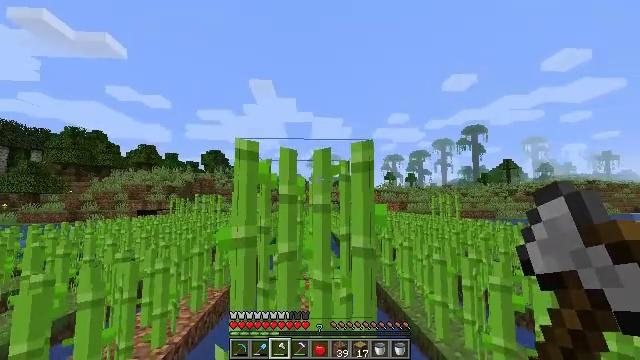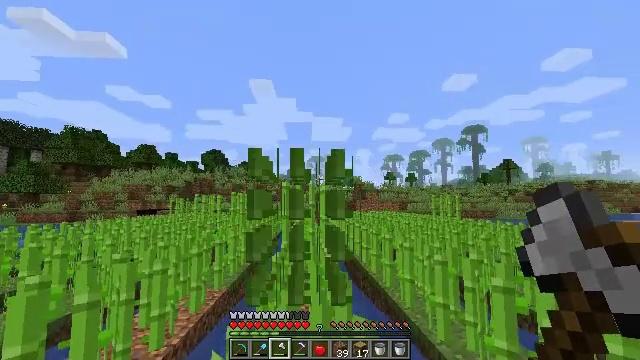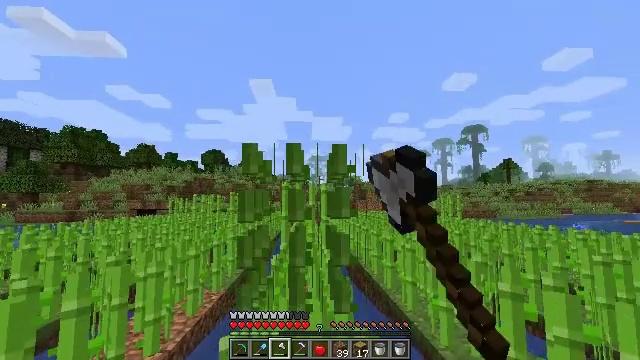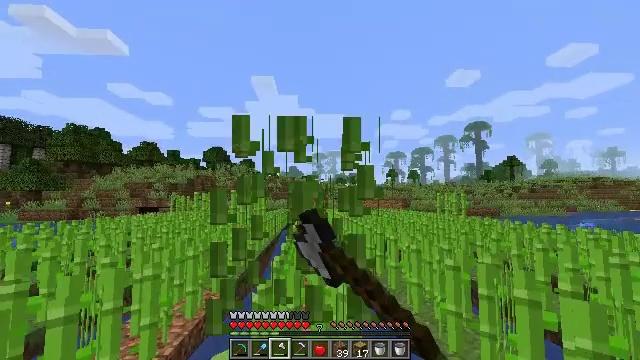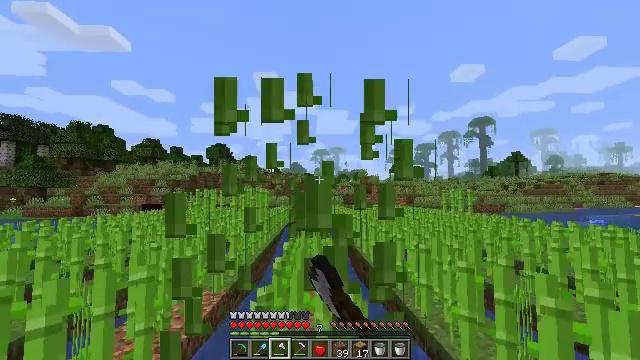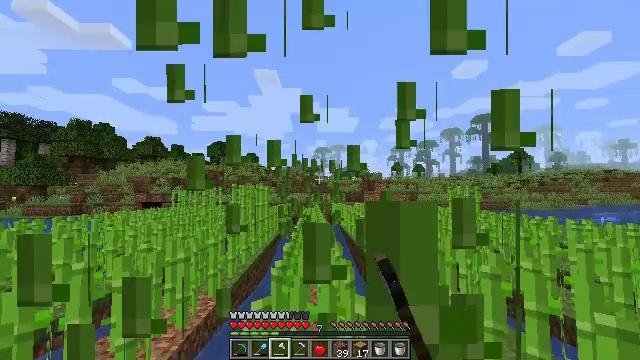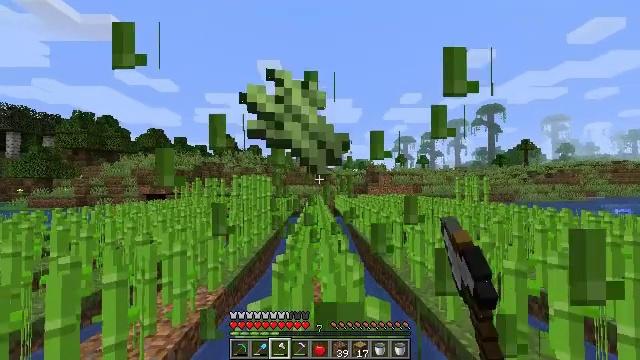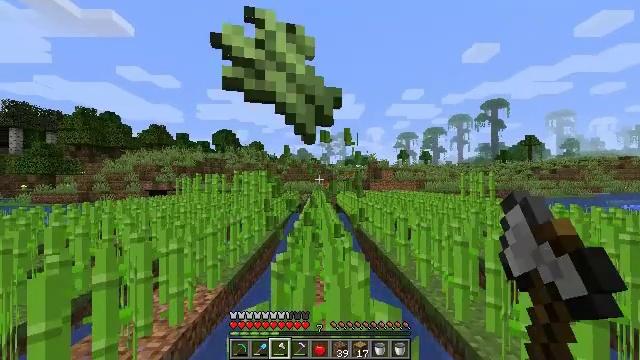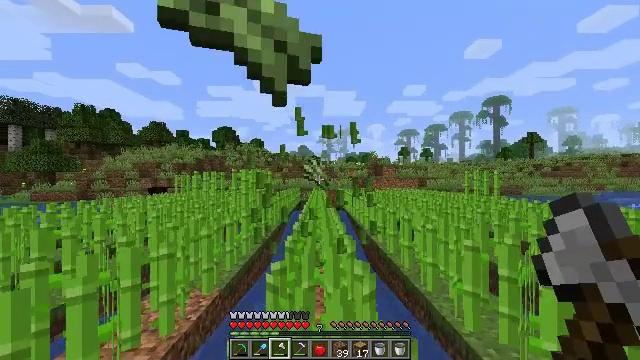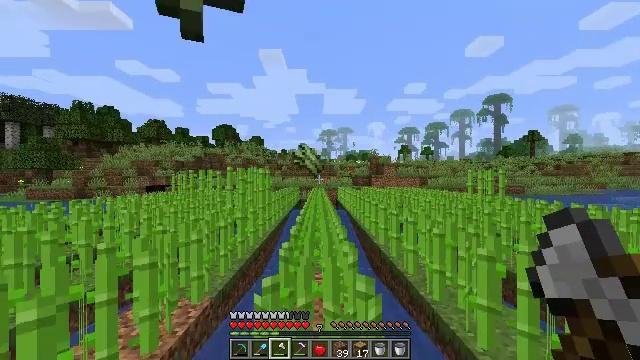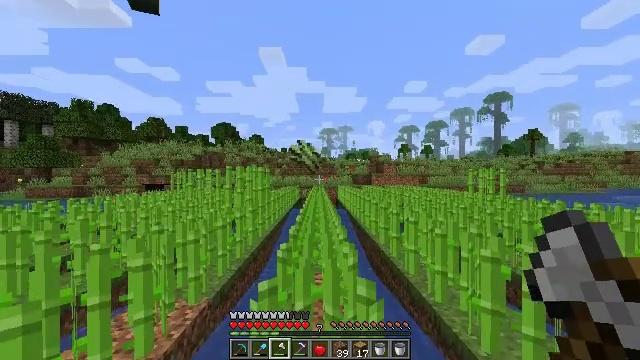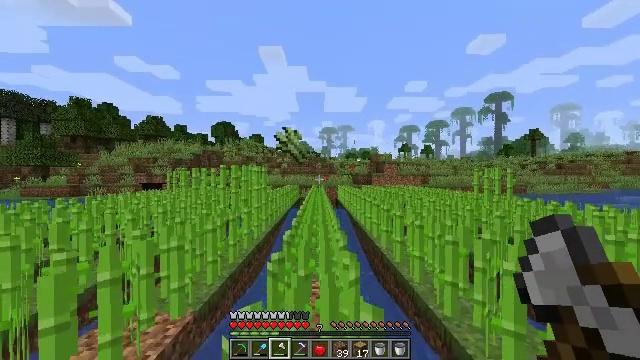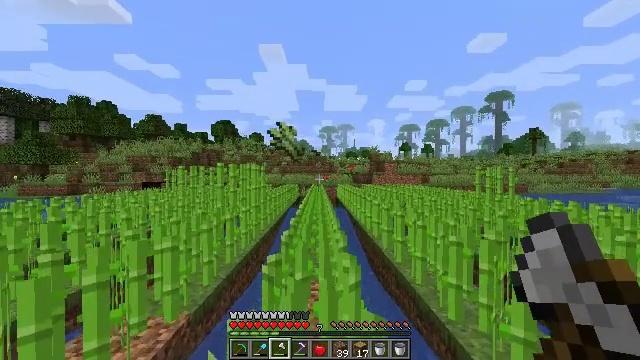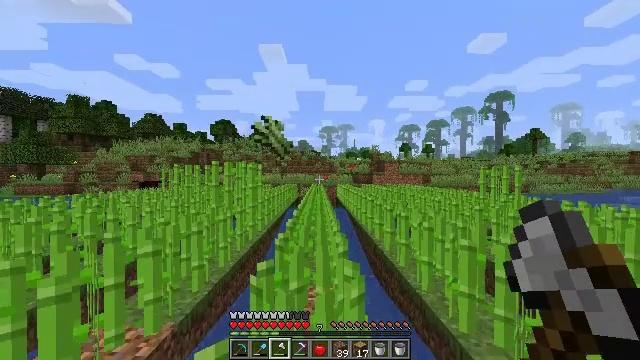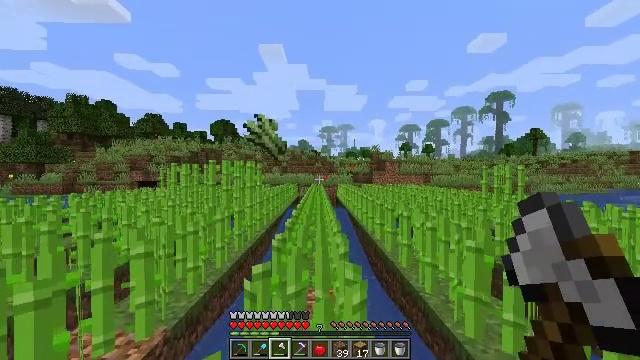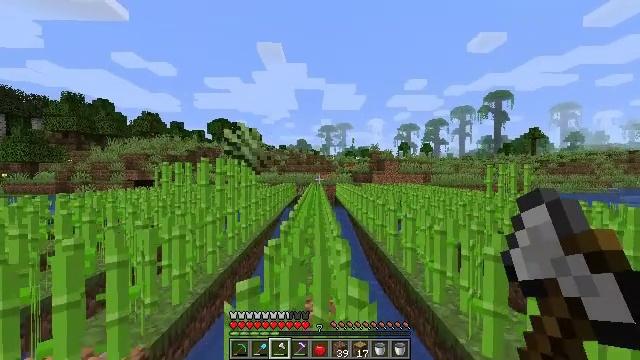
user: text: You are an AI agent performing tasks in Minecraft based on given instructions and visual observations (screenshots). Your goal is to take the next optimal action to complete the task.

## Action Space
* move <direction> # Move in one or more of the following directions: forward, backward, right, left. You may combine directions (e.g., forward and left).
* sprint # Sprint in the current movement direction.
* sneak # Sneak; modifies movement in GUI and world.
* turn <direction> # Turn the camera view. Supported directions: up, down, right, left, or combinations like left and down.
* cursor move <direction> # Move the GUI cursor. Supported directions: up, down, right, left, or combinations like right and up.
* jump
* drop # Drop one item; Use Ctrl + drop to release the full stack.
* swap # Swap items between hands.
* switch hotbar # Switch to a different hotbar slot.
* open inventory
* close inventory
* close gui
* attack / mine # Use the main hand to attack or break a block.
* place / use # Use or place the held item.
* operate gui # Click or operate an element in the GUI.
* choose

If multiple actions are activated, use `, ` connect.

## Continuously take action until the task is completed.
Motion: motion action
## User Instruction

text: Collect sugar cane near water sources.
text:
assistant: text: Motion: move forward, attack / mine
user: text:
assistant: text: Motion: move forward, attack / mine
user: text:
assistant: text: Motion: move forward, attack / mine
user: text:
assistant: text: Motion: move forward
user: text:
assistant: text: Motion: move forward
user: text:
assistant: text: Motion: move forward, turn down
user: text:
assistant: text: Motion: move forward
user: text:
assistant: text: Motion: move forward
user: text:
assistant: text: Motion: move forward
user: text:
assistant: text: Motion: move forward
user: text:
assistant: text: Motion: move forward
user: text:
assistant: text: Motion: move forward
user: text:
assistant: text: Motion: move forward
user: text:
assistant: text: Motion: move forward
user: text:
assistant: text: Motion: move forward
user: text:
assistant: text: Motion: move forward
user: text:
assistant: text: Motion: move forward
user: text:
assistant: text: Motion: move forward
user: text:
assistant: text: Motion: move forward
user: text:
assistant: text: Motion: move forward and move left
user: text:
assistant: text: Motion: move forward and move left, turn left
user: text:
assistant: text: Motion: move forward and move left, turn left and down
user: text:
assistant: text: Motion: move forward and move left, turn left and down, jump
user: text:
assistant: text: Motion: move forward and move left, jump
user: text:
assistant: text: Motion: move forward and move left, jump
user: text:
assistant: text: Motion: move forward and move left, jump
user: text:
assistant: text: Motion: move forward and move left, jump
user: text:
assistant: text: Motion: move forward and move left
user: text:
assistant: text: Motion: move forward
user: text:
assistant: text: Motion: move forward